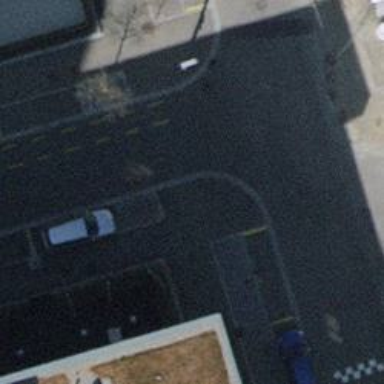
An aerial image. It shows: Unmarked crossing on the road.